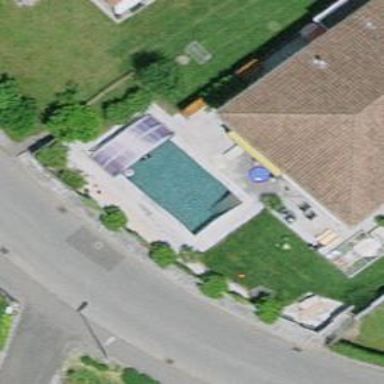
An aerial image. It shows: Swimming pool located in leisure land.